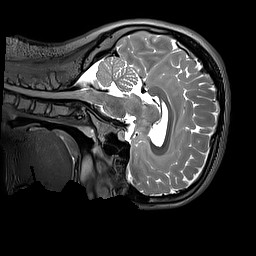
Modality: T2w
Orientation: sagittal
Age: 13
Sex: female
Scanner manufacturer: siemens
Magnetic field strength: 3 T
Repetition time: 3.2 s
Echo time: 0.408 s